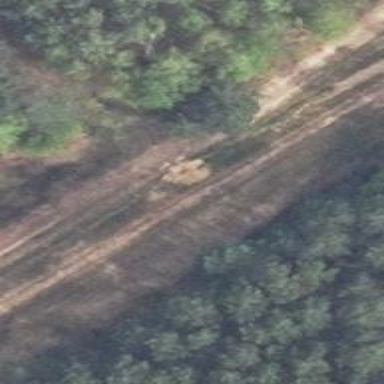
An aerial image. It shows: Hunting stand.